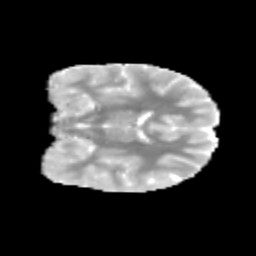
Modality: MD
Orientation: coronal
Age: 9
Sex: female
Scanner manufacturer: siemens
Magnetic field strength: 3 T
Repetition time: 3.8 s
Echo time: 0.07 s